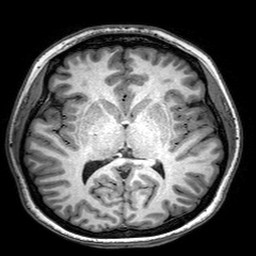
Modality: T1w
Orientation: coronal
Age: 30
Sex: female
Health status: healthy
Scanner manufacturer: philips
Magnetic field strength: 3 T